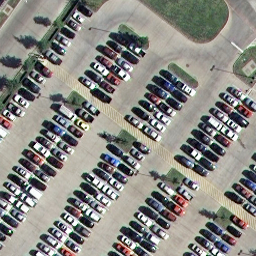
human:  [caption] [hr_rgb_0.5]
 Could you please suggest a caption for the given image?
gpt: It is a parking lot with many cars densely arranged .

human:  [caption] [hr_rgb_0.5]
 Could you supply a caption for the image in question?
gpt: Lots of cars parked in lines in the parking lot .

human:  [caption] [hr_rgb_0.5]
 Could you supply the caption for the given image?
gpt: Many cars arranged neatly in the parking lot .

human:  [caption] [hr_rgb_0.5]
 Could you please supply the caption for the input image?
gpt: Lots of cars parked neatly in the parking lot .

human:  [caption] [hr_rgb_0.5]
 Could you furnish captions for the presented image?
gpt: Many cars densely arranged in the parking lot .